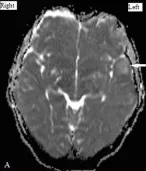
Initial MRI brain images showing changes of diffuse axonal brain injury;. ADC sequence showing edema.
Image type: radiology (mri)